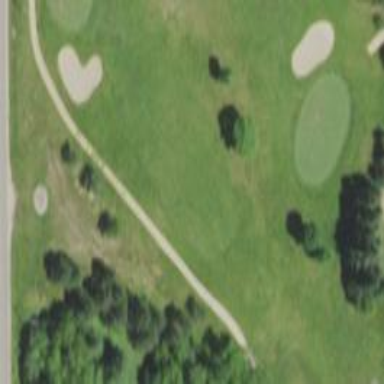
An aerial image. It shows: Golf fairway surrounded by grass.